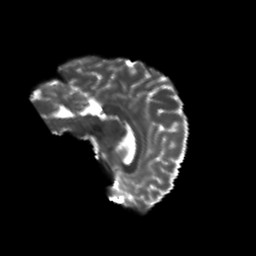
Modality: T2w
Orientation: sagittal
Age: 25
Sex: female
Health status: healthy
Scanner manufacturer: philips
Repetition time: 7.396 s
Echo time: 0.08599 s